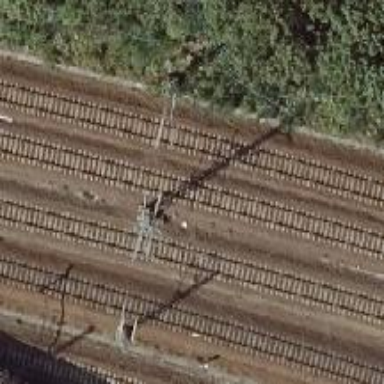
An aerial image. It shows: Milestone along the railway with catenary mast.